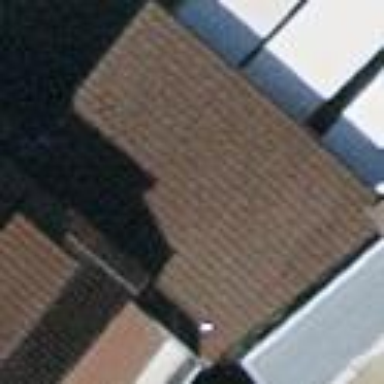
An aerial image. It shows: View of roof of building.